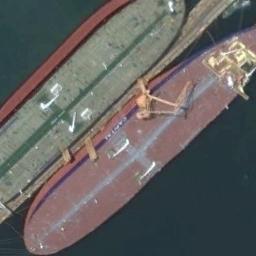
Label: ship